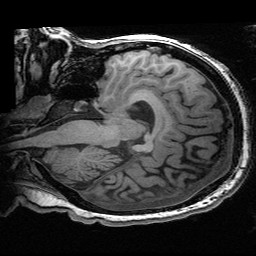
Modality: T1w
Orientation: sagittal
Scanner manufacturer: ge
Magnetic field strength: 3 T
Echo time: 0.00318 s